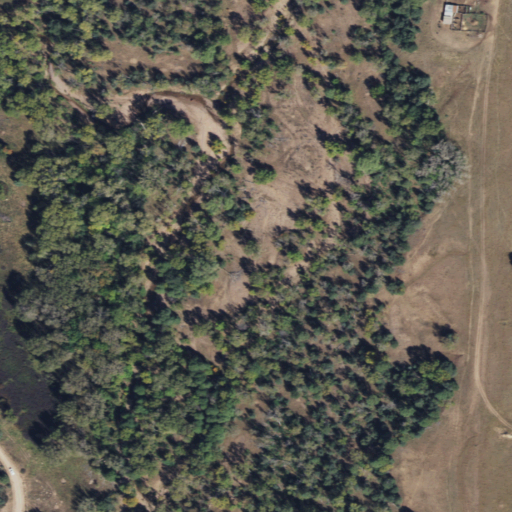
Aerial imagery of valley in Arizona named Pleasant Valley containing shrub, woody wetlands, grassland, herbaceous wetlands, evergreen forest, and open development